Question: I use the following Code to do get an item from a LinkedList inside an Android Activity
'''
currentAlarm = alarmQueue.peek();
'''
alarmQueue itself is created like that, inside a class that extends Application
'''
public static Queue<Long> getAlarmQueue() {
if (alarmQueue == null)
{
Log.d(TAG, "alarmqueue was null, creating new one");
alarmQueue = new LinkedList<Long>();
}
return alarmQueue;
}
'''
The app is in production status and released on google play, but sometimes there a error reports saying that the line containing .peek() throws an nullpointerexception. Therefore I added the null check you can see above, as I thought that alarmQueue itself was null.
Actually, after some tests, I realized that .peek() throws the nullpointerexception if the LinkedList does not contain any items.
I understand, that it may return null, but the doc doesn't say that it throws an exception
<URL>
What am I missing here?
Thanks!
EDIT: Image proof for exception
EDIT2: I found the cause.. What a terrible mistake... The type of currentAlarm was ong not ong, so the nullpointerexception was raised as long was the primitive data type and cannot take null as argument :/
However, this error should never happen, because at this point, there has to be something inside the queue, so I have to keep digging deeper. But for this error, everything is fine and error handling was added.
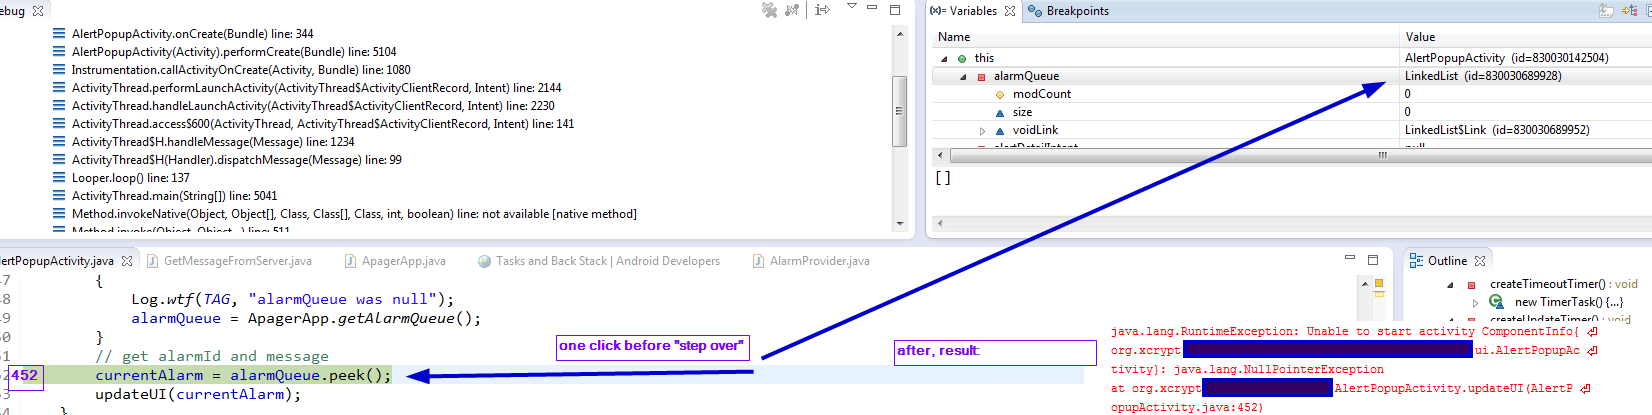
Answer: First, the NullPointerException, it's the alarmQueue that is null. This can be if
1. getAlarmQueue() has not been called before. Think about discarding the lazy instantiation and instantiate in the constructor instead.
2. you ran into some bad multi-threading problems. If you are in an MT environment, consider using volatile (google "double check idiom" until you find the volatile solution, it's one of the more complicated constructs in java).